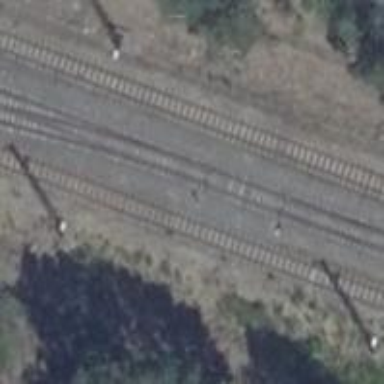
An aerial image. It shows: Railway switch.